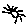
Label: sun